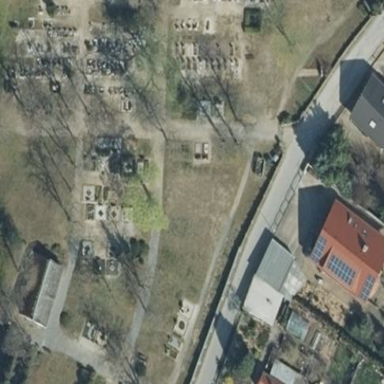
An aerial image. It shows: Cemetery with the designation "Friedhof".